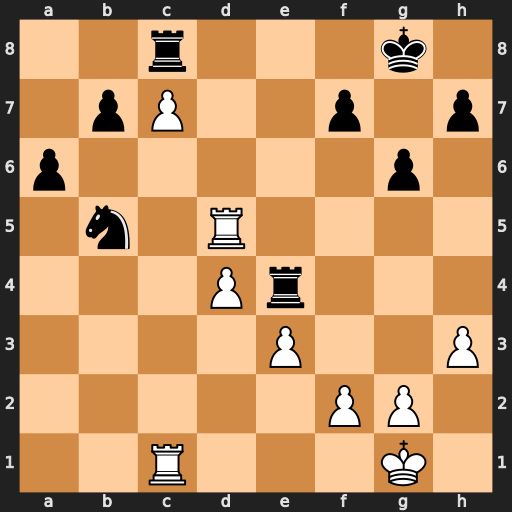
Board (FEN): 2r3k1/1pP2p1p/p5p1/1n1R4/3Pr3/4P2P/5PP1/2R3K1
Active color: w
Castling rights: -
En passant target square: -
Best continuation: Rd8+ Re8 Rxe8+